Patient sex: M
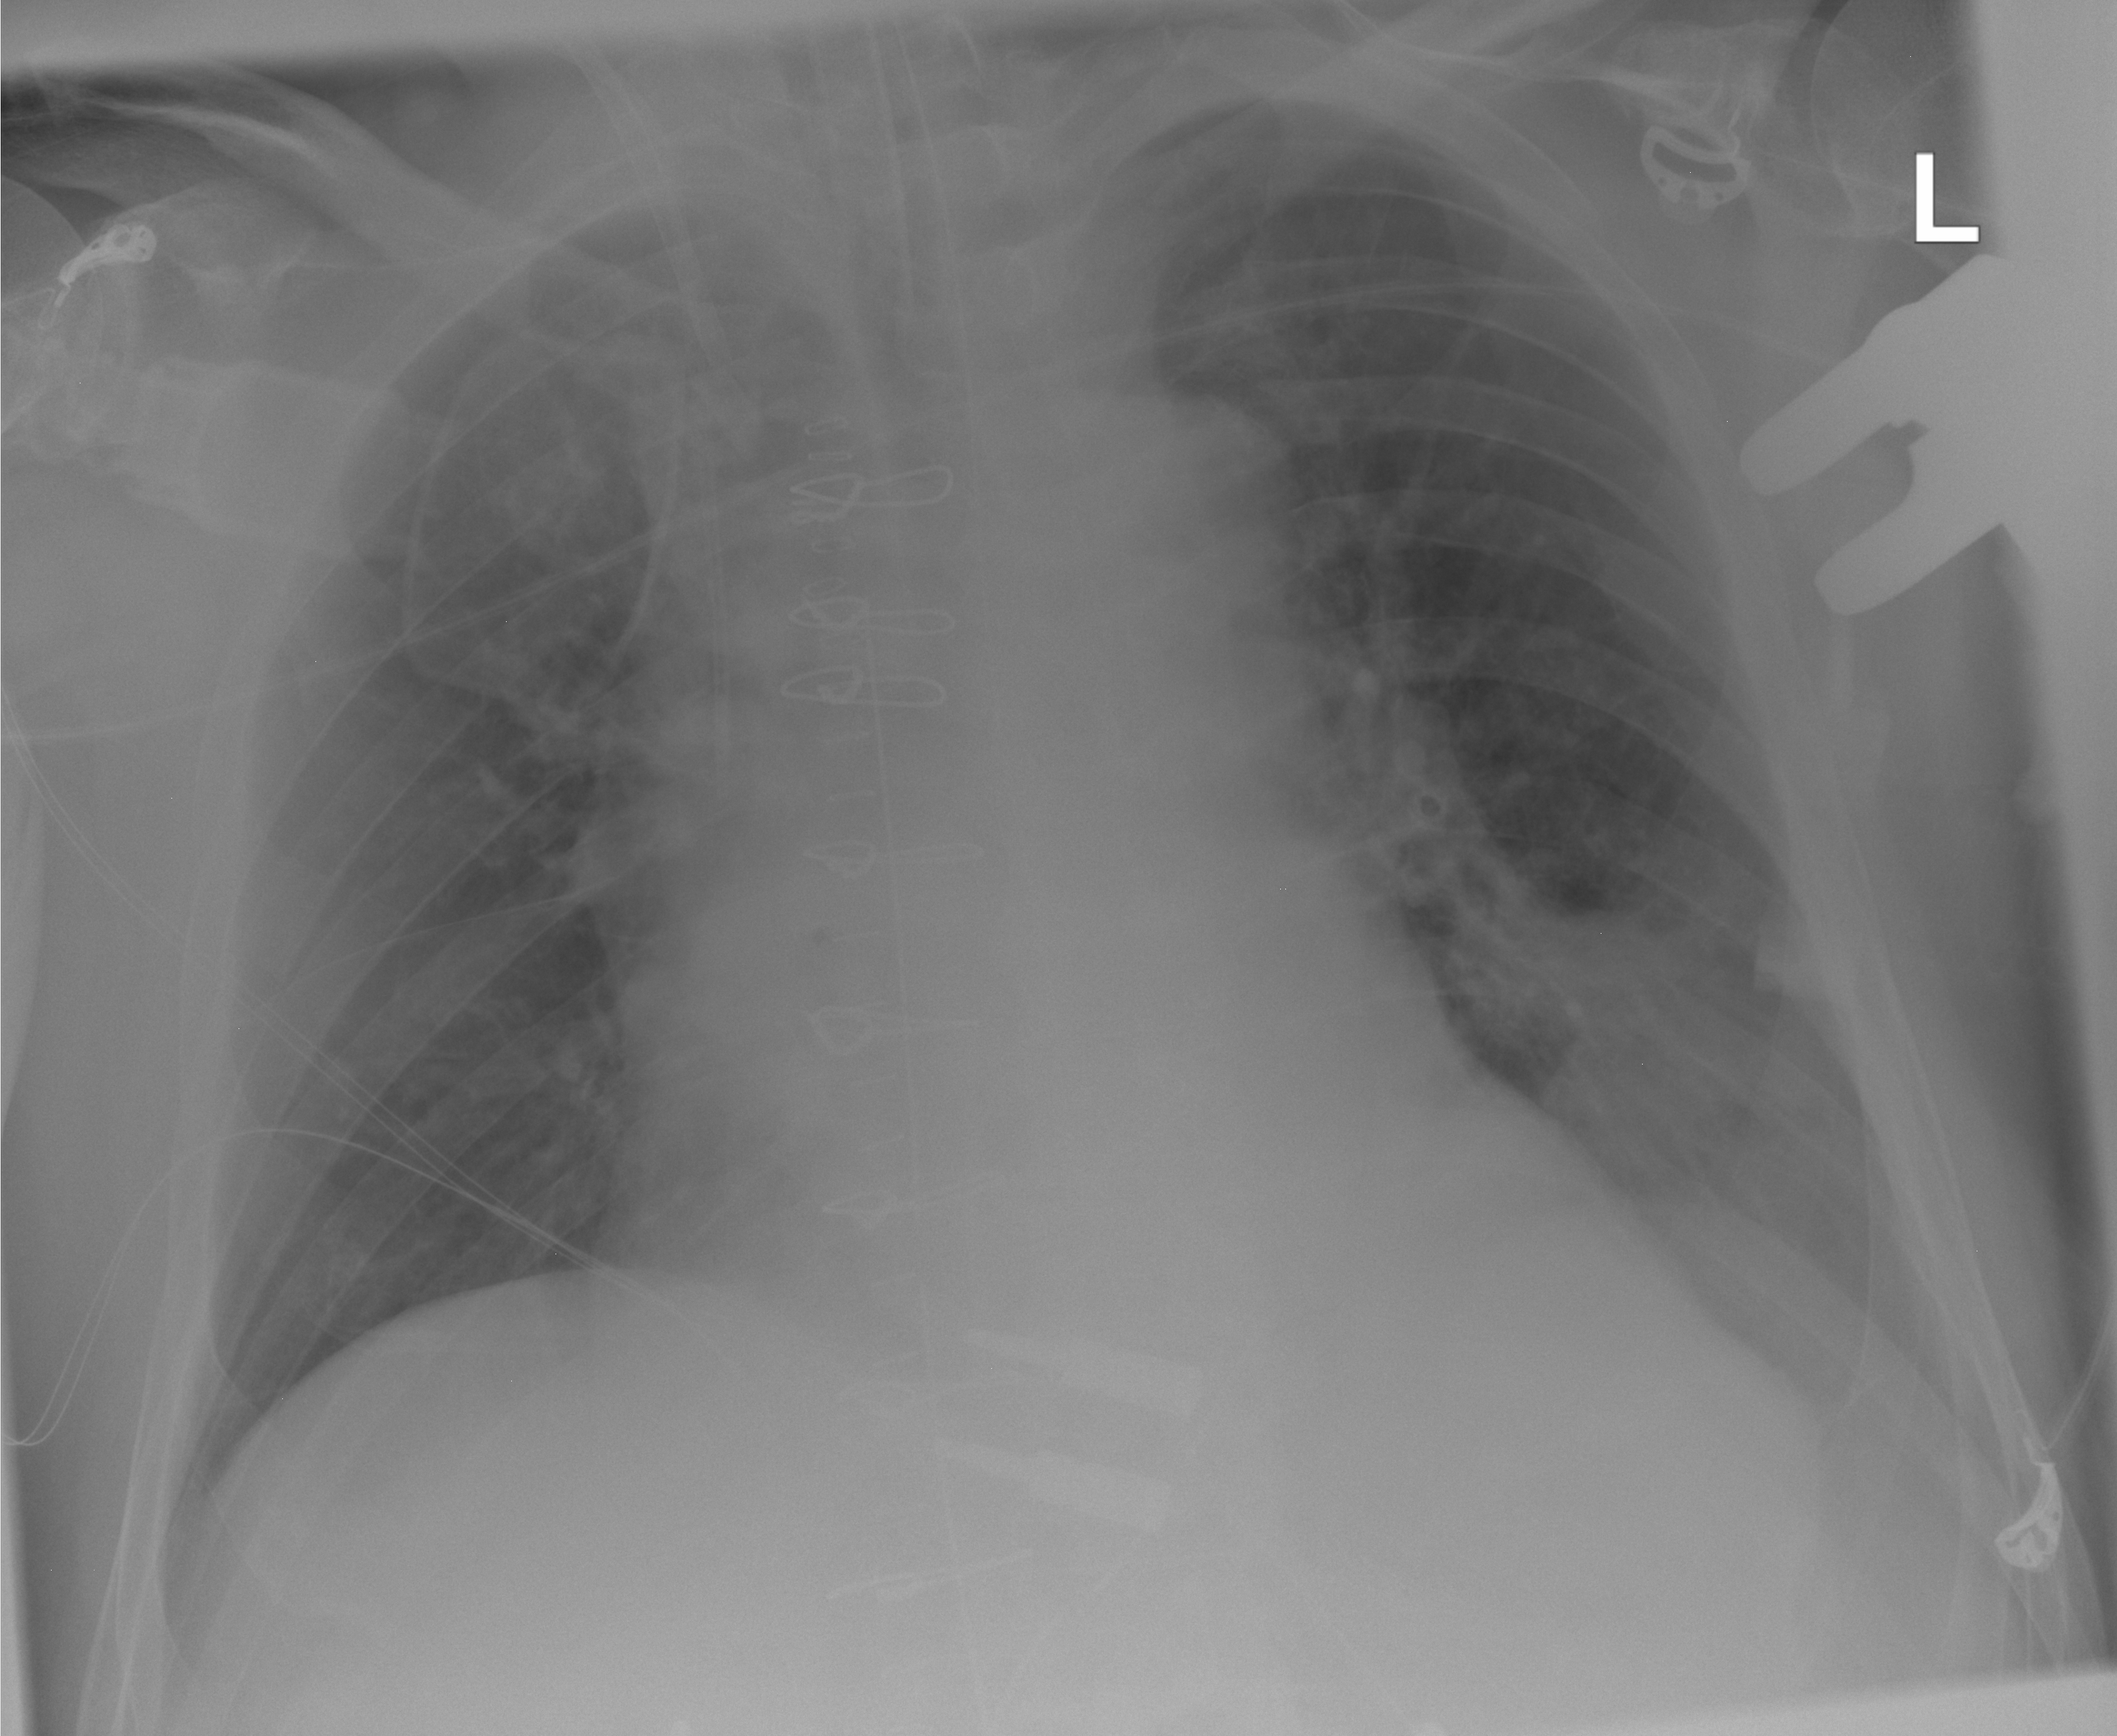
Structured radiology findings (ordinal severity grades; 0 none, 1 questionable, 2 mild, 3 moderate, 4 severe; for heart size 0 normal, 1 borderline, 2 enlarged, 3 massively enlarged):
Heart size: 2
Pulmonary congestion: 2
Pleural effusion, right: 0
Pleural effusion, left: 2
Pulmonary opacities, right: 0
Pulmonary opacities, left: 2
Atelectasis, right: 0
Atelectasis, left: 2